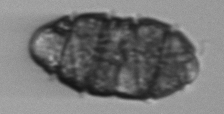
Label: Margalefidinium